Question: I am using google currency conversion API in php by using file_get_content but unable to get output because of getting error ,so how to convert any currency by using following API in Php.
'''
<?php
function convertCurrency($amount, $from, $to)
{
$url = "http://www.google.com/finance/converter?a=$amount&from=$from&to=$to";
$data = file_get_contents($url);
preg_match("/<span class=bld>(.*)<\/span>/",$data, $converted);
return $converted[1];
}
echo convertCurrency(1500, 'USD', 'INR');
?>
'''
Getting error like this
'''
Message: file_get_contents(http://www.google.com/finance/converter?a=1500&from=USD&to=INR): failed to open stream: HTTP request failed! HTTP/1.0 403 Forbidden
'''

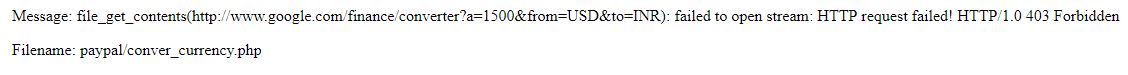
Answer: '''
function thmx_currency_convert($amount){
$url = 'https://api.exchangerate-api.com/v4/latest/USD';
$json = file_get_contents($url);
$exp = json_decode($json);
$convert = $exp->rates->USD;
return $convert * $amount;
}
echo thmx_currency_convert(9);
'''